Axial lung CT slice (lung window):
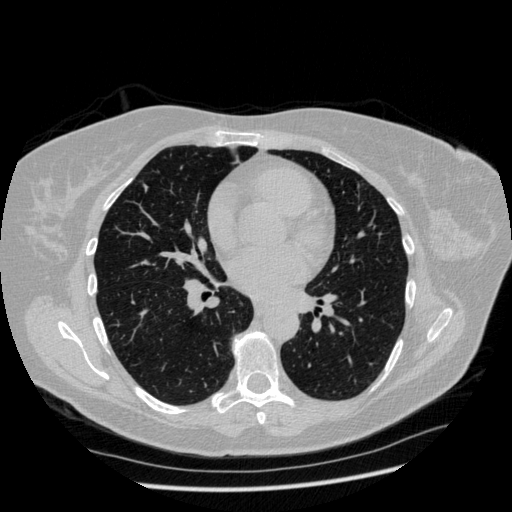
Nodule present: yes
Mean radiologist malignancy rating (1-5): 3